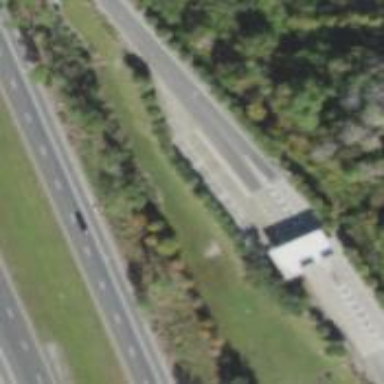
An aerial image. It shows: Split-diamond junction on motorway link.